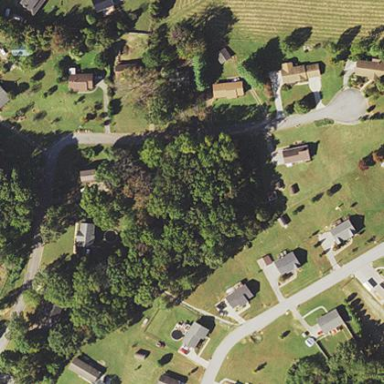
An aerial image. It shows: Single-family residential area.